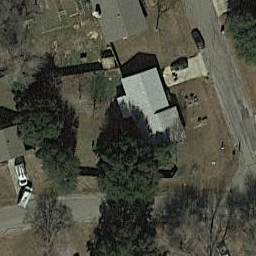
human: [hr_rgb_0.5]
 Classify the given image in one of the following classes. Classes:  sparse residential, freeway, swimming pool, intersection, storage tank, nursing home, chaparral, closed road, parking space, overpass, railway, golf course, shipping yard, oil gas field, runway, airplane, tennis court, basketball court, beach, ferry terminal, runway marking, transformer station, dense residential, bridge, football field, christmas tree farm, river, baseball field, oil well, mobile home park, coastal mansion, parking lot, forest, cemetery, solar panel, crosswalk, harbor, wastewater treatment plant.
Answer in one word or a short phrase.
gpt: sparse residential